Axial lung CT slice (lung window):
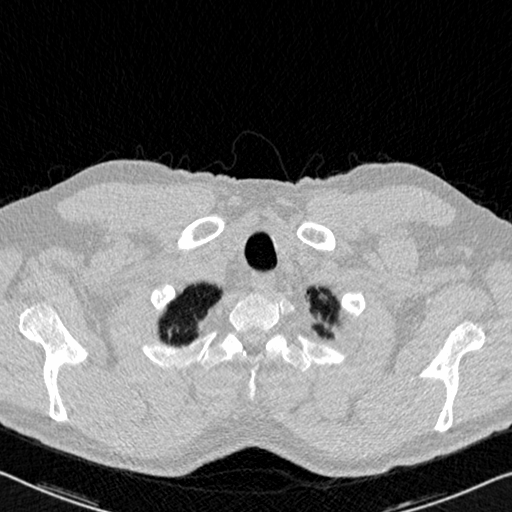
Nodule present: no